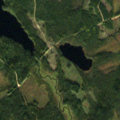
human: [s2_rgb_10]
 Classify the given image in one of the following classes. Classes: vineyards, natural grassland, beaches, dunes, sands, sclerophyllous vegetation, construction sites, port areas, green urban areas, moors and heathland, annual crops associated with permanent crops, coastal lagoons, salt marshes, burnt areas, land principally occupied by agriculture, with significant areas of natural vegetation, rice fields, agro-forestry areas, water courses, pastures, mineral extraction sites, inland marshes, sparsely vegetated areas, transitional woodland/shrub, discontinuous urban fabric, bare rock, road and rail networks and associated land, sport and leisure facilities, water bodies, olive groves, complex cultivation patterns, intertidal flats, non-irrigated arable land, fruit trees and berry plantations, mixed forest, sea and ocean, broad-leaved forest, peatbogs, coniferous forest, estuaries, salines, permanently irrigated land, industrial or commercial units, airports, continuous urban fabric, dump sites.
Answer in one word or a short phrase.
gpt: coniferous forest, transitional woodland/shrub, water bodies